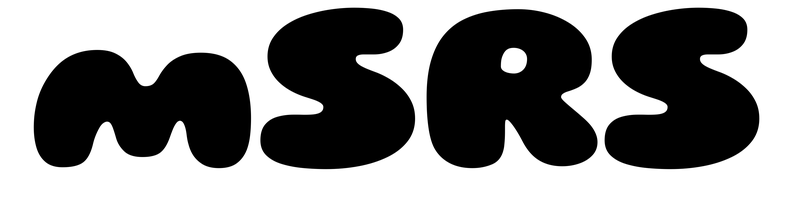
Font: Gluten_Black